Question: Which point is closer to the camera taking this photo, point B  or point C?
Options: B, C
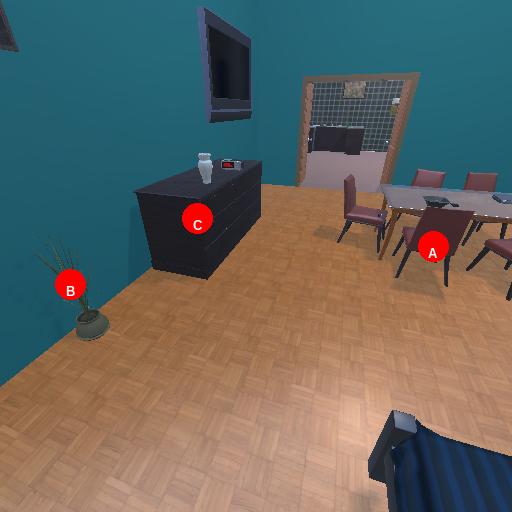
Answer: B